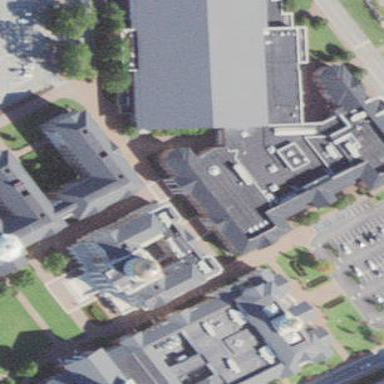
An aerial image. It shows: Theatre building.